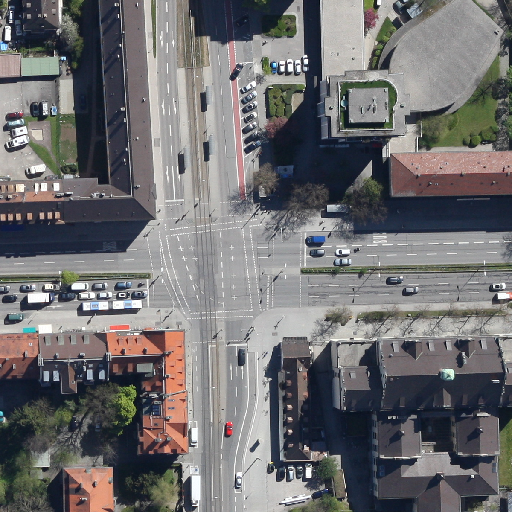
Referring expression: van in the parking area